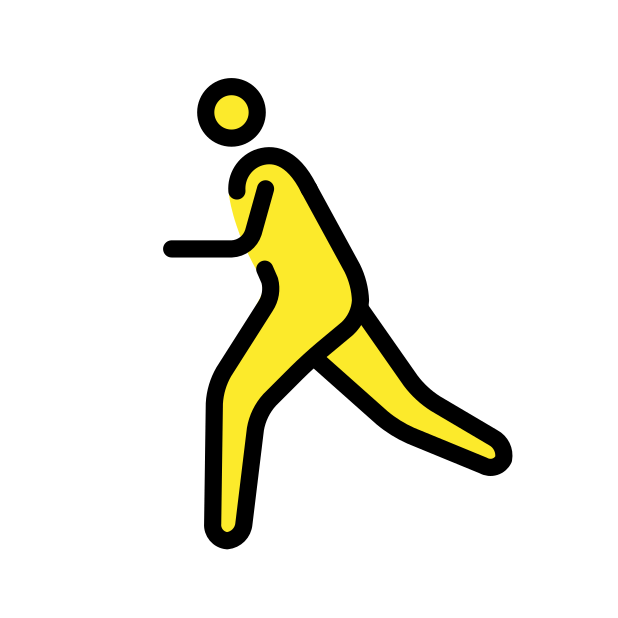
Emoji: 🏃
Name: runner
Unicode: 0x1f3c3